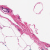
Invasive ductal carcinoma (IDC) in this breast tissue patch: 0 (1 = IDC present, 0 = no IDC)